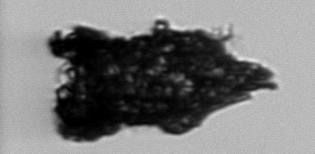
Label: Tintinnopsis